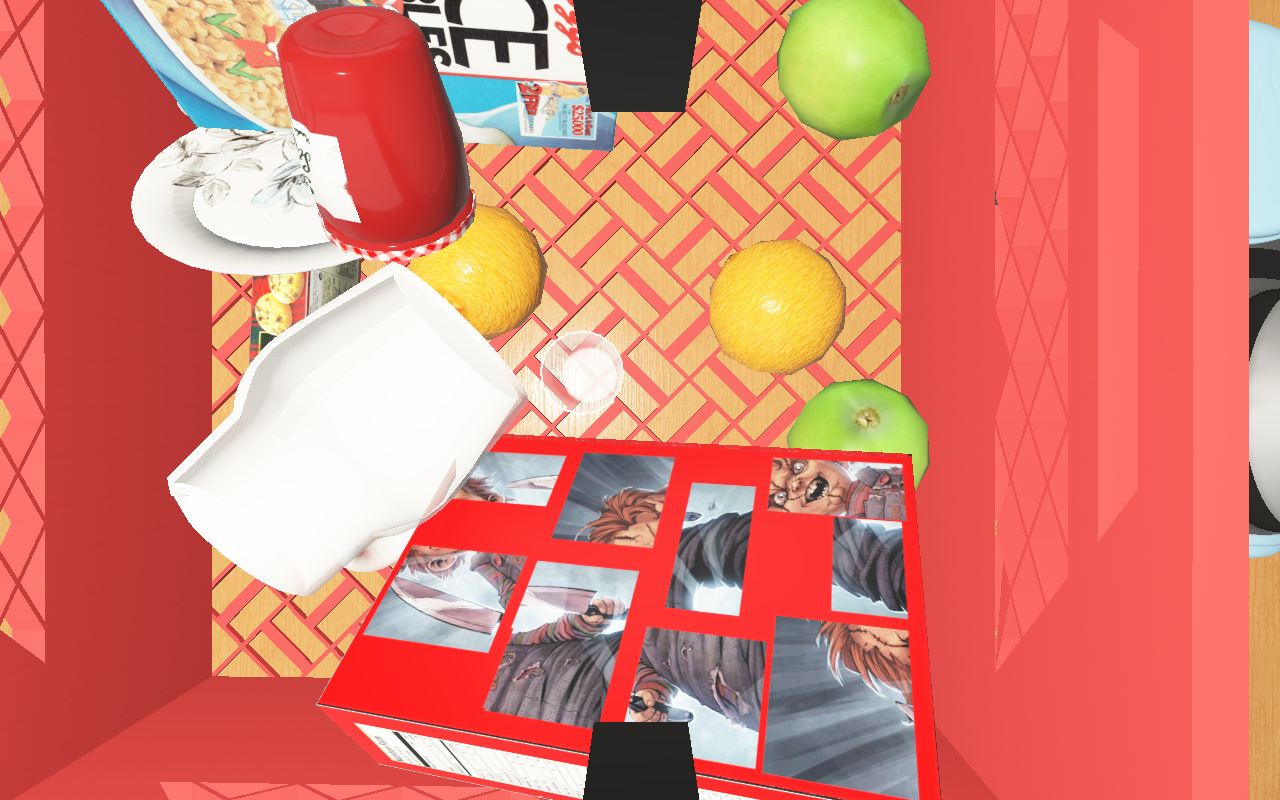
Objects in the scene:
water bottle
apple
apple
orange
orange
spoon
glass
wineglass
cereal box
cereal box